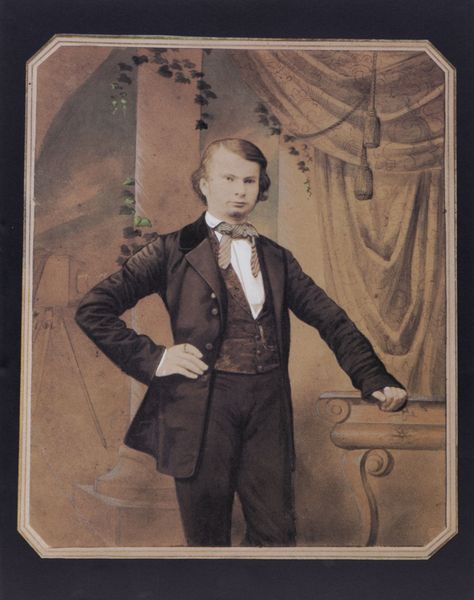
Titel: Selbstporträt
Künstler: Georg Jakob Gattineau
Standort: Erlangen
Institution: Stadtarchiv
Schlagwörter: gemälde, hand, mann, weiß, grün, ocker, braun, frisur, glas, mund, nase, raum, schwarz, stirn, stützen, säule, tisch, zeichnung, blick, rock, schleife, anzug, blond, hemd, hose, jung, wand, arm, arme, augen, falten, gesicht, kragen, rahmen, samt, sockel, stehen, bildnis, hals, herr, hände, portrait, porträt, vorhang, brüstung, haare, pose, stehend, locken, rosa, scheitel, kamin, ranken, man, naiv, pilaster, sepia, frack, gardine, krawatte, ernst, seitenscheitel, streng, halstuch, atelier, draperie, gestreift, kordel, faltenwurf, kontrapost, podest, junge, ellenbogen, aufstützen, knöpfe, fein, fliege, jacket, weste, foto, fotografie, photographie, schwarzweiß, koloriert, manschetten, posieren, lorbeer, photo, jüngling, schlips, efeu, junger mann, portät, hüfte, wams, aufgestützt, binder, dreiviertelfigur, aufnahme, verzierungen, ablage, quasten, präsentieren, studio, photografie, west, coloriert, patina, daguerrotypie, fotograf, fotoapparat, kamera, stativ, fotoatelier, daguerre, bommeln, jungmann, koltroddel, männlcih, kordellen, plattenkamera, fotoaparat